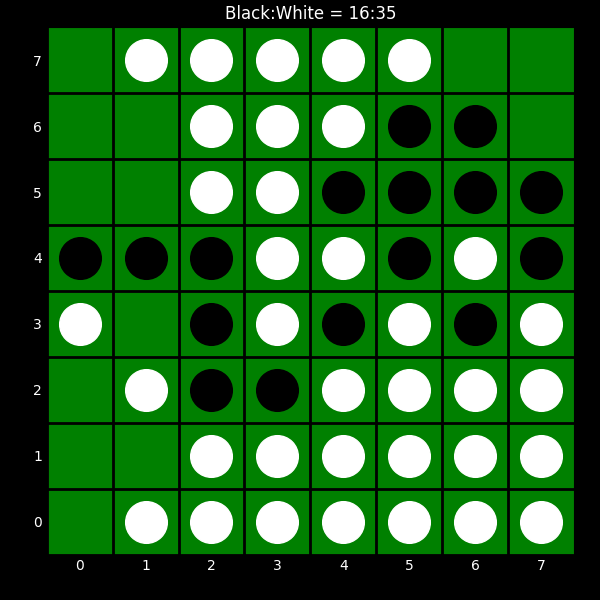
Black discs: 16
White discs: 35